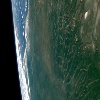
Label: land